Question: I have a to present data in html with headers. Below is the image of part of the header which i am struggling with.

I have managed to rotate the text but the problem is there overlap.
This is the code of the whole structure.
'''
<style type="text/css"> .text-rotation {
-webkit-transform: rotate(90deg);
-moz-transform: rotate(90deg);
filter: progid:DXImageTransform.Microsoft.BasicImage(rotation=1);
-ms-filter: "progid:DXImageTransform.Microsoft.BasicImage(rotation=1)";
height:inherit;
}
</style>
</head>
<body>
<table width="100%" border="1" align="center" cellpadding="3" cellspacing="1">
<tr>
<td rowspan="5">&nbsp;</td>
<td rowspan="5" align="center" valign="bottom">Code</td>
<td rowspan="5" align="center" valign="bottom">Change</td>
<td rowspan="5" align="center" valign="bottom">Description</td>
<td colspan="6" align="center" bgcolor="#FF6666">STOCK RANGE</td>
<td>&nbsp;</td>
<td>&nbsp;</td>
<td>&nbsp;</td>
<td>&nbsp;</td>
<td>&nbsp;</td>
<td>&nbsp;</td>
<td>&nbsp;</td>
<td>&nbsp;</td>
<td>&nbsp;</td>
<td>&nbsp;</td>
<td>&nbsp;</td>
<td>&nbsp;</td>
<td>&nbsp;</td>
<td>&nbsp;</td>
<td>&nbsp;</td>
<td>&nbsp;</td>
</tr>
<tr>
<td colspan="2" align="center" bgcolor="#66CC00" >SPHERICAL</td>
<td colspan="2" align="center" bgcolor="#FFCC00" >SPH/CYL-/-</td>
<td colspan="2" align="center" bgcolor="#0066CC">SPH/CYL+/-</td>
<td>&nbsp;</td>
<td>&nbsp;</td>
<td>&nbsp;</td>
<td>&nbsp;</td>
<td>&nbsp;</td>
<td>&nbsp;</td>
<td>&nbsp;</td>
<td>&nbsp;</td>
<td>&nbsp;</td>
<td>&nbsp;</td>
<td>&nbsp;</td>
<td>&nbsp;</td>
<td>&nbsp;</td>
<td>&nbsp;</td>
<td>&nbsp;</td>
<td>&nbsp;</td>
</tr>
<tr>
<td rowspan="3" align="center" bgcolor="#66CC00" class="text-rotation">MINUS</td>
<td rowspan="3" align="center" bgcolor="#66CC00" class="text-rotation">PLUS</td>
<td rowspan="3" align="center" bgcolor="#FFCC00" class="text-rotation">MINUS</td>
<td rowspan="3" align="center" bgcolor="#FFCC00" class="text-rotation">PLUS</td>
<td rowspan="3" align="center" bgcolor="#0066CC" class="text-rotation">PLUS</td>
<td rowspan="3" align="center" bgcolor="#0066CC" class="text-rotation">MINUS</td>
<td>&nbsp;</td>
<td>&nbsp;</td>
<td>&nbsp;</td>
<td>&nbsp;</td>
<td>&nbsp;</td>
<td>&nbsp;</td>
<td>&nbsp;</td>
<td>&nbsp;</td>
<td>&nbsp;</td>
<td>&nbsp;</td>
<td>&nbsp;</td>
<td>&nbsp;</td>
<td>&nbsp;</td>
<td>&nbsp;</td>
<td>&nbsp;</td>
<td>&nbsp;</td>
</tr>
<tr>
<td>&nbsp;</td>
<td>&nbsp;</td>
<td>&nbsp;</td>
<td>&nbsp;</td>
<td>&nbsp;</td>
<td>&nbsp;</td>
<td>&nbsp;</td>
<td>&nbsp;</td>
<td>&nbsp;</td>
<td>&nbsp;</td>
<td>&nbsp;</td>
<td>&nbsp;</td>
<td>&nbsp;</td>
<td>&nbsp;</td>
<td>&nbsp;</td>
<td>&nbsp;</td>
</tr>
<tr>
<td>&nbsp;</td>
<td>&nbsp;</td>
<td>&nbsp;</td>
<td>&nbsp;</td>
<td>&nbsp;</td>
<td>&nbsp;</td>
<td>&nbsp;</td>
<td>&nbsp;</td>
<td>&nbsp;</td>
<td>&nbsp;</td>
<td>&nbsp;</td>
<td>&nbsp;</td>
<td>&nbsp;</td>
<td>&nbsp;</td>
<td>&nbsp;</td>
<td>&nbsp;</td>
</tr>
<tr>
<td>&nbsp;</td>
<td>&nbsp;</td>
<td>&nbsp;</td>
<td>&nbsp;</td>
<td>&nbsp;</td>
<td>&nbsp;</td>
<td>&nbsp;</td>
<td>&nbsp;</td>
<td>&nbsp;</td>
<td>&nbsp;</td>
<td>&nbsp;</td>
<td>&nbsp;</td>
<td>&nbsp;</td>
<td>&nbsp;</td>
<td>&nbsp;</td>
<td>&nbsp;</td>
<td>&nbsp;</td>
<td>&nbsp;</td>
<td>&nbsp;</td>
<td>&nbsp;</td>
<td>&nbsp;</td>
<td>&nbsp;</td>
<td>&nbsp;</td>
<td>&nbsp;</td>
<td>&nbsp;</td>
<td>&nbsp;</td>
</tr>
</table>
</body>
'''
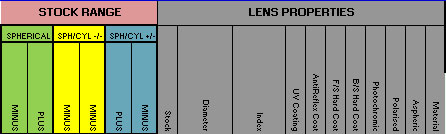
Answer: A quick mock-up:
'''
<table border="1">
<tr>
<td colspan="6">STOCK RANGE</td>
<td colspan="11">LENS PROPERTIES</td>
</tr>
<tr>
<td colspan ="2">SPHERICAL</td>
<td colspan ="2">SPH/CYL</td>
<td colspan ="2">SPH/CYL</td>
<td rowspan="2">Stock</td>
<td rowspan="2">Disclaimer</td>
<td rowspan="2">Index</td>
<td rowspan="2">UV Coating</td>
<td rowspan="2">FOOBAR</td>
<td rowspan="2">FOOBAR</td>
<td rowspan="2">FOOBAR</td>
<td rowspan="2">FOOBAR</td>
<td rowspan="2">FOOBAR</td>
<td rowspan="2">FOOBAR</td>
<td rowspan="2">FOOBAR</td>
</tr>
<tr>
<td>LEFT1</td>
<td>LEFT2</td>
<td>LEFT3</td>
<td>LEFT4</td>
<td>LEFT4</td>
<td>LEFT5</td>
</tr>
<tr>
<td>DATA_LEFT_1</td>
<td>DATA_LEFT_2</td>
<td>DATA_LEFT_3</td>
<td>DATA_LEFT_4</td>
<td>DATA_LEFT_5</td>
<td>DATA_LEFT_6</td>
<td>DATA_RIGHT_1</td>
<td>DATA_RIGHT_2</td>
<td>DATA_RIGHT_3</td>
<td>DATA_RIGHT_4</td>
<td>DATA_RIGHT_5</td>
<td>DATA_RIGHT_6</td>
<td>DATA_RIGHT_7</td>
<td>DATA_RIGHT_8</td>
<td>DATA_RIGHT_9</td>
<td>DATA_RIGHT_10</td>
<td>DATA_RIGHT_11</td>
</tr>
</table>
'''
EDIT 2: Some visual of this: <URL>
EDIT 3: Some new visuals with the other answer incorporated: <URL>.